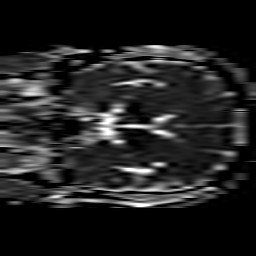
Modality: ADC
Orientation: coronal
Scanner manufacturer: philips
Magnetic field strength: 3 T
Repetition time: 3.9 s
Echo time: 0.05989 s